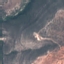
Land use / land cover: HerbaceousVegetation